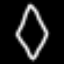
Label: diamond